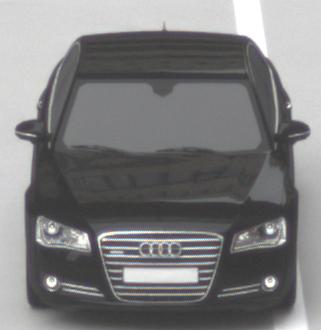
Make: Audi
Model: A8 D4
Model produced from: 2009
Model produced until: 2017
Doors: 4
Color: black
Road condition: dry road
Daytime: midday
Contrast: low contrast